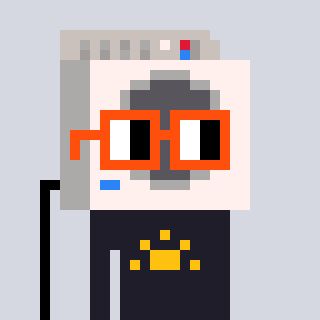
a pixel art character with square orange glasses, a washing machine-shaped head and a grayscale-colored body on a cool background